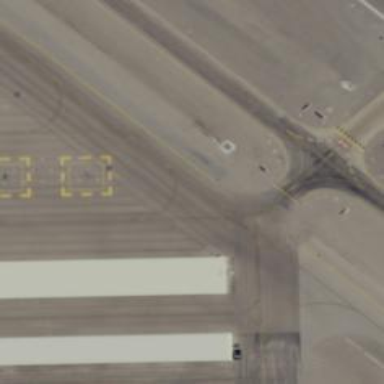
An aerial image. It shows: View of taxiway at the airport.